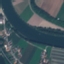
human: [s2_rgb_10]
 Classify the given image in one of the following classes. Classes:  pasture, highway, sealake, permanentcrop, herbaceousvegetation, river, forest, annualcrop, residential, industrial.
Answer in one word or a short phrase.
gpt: River